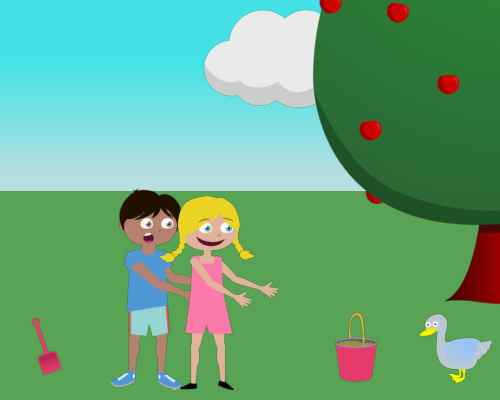
A tall apple tree stands in the corner, with a duck in the lower right looking at a pink bucket and shovel. A fluffy cloud moves across the sky, partially hidden by the tree, as Mike and Jenny appear at the horizon with surprised and smiling expressions.